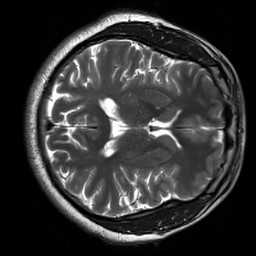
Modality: T2w
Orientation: axial
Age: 28
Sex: male
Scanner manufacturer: siemens
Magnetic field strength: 3 T
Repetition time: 7 s
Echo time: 0.09 s